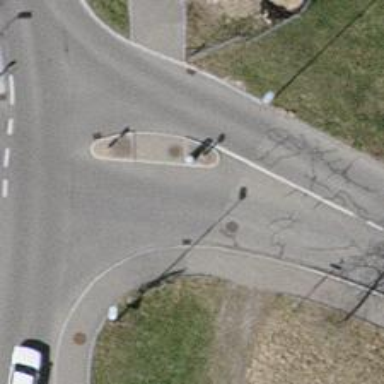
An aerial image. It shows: Bus stop equipped with public transport stop position.